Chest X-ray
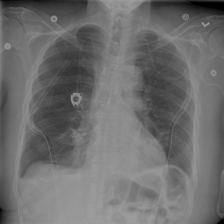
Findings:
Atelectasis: positive
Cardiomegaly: negative
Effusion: positive
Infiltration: negative
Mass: negative
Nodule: negative
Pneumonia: negative
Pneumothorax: positive
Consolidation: negative
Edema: negative
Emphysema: negative
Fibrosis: negative
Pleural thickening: negative
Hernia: negative